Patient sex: M
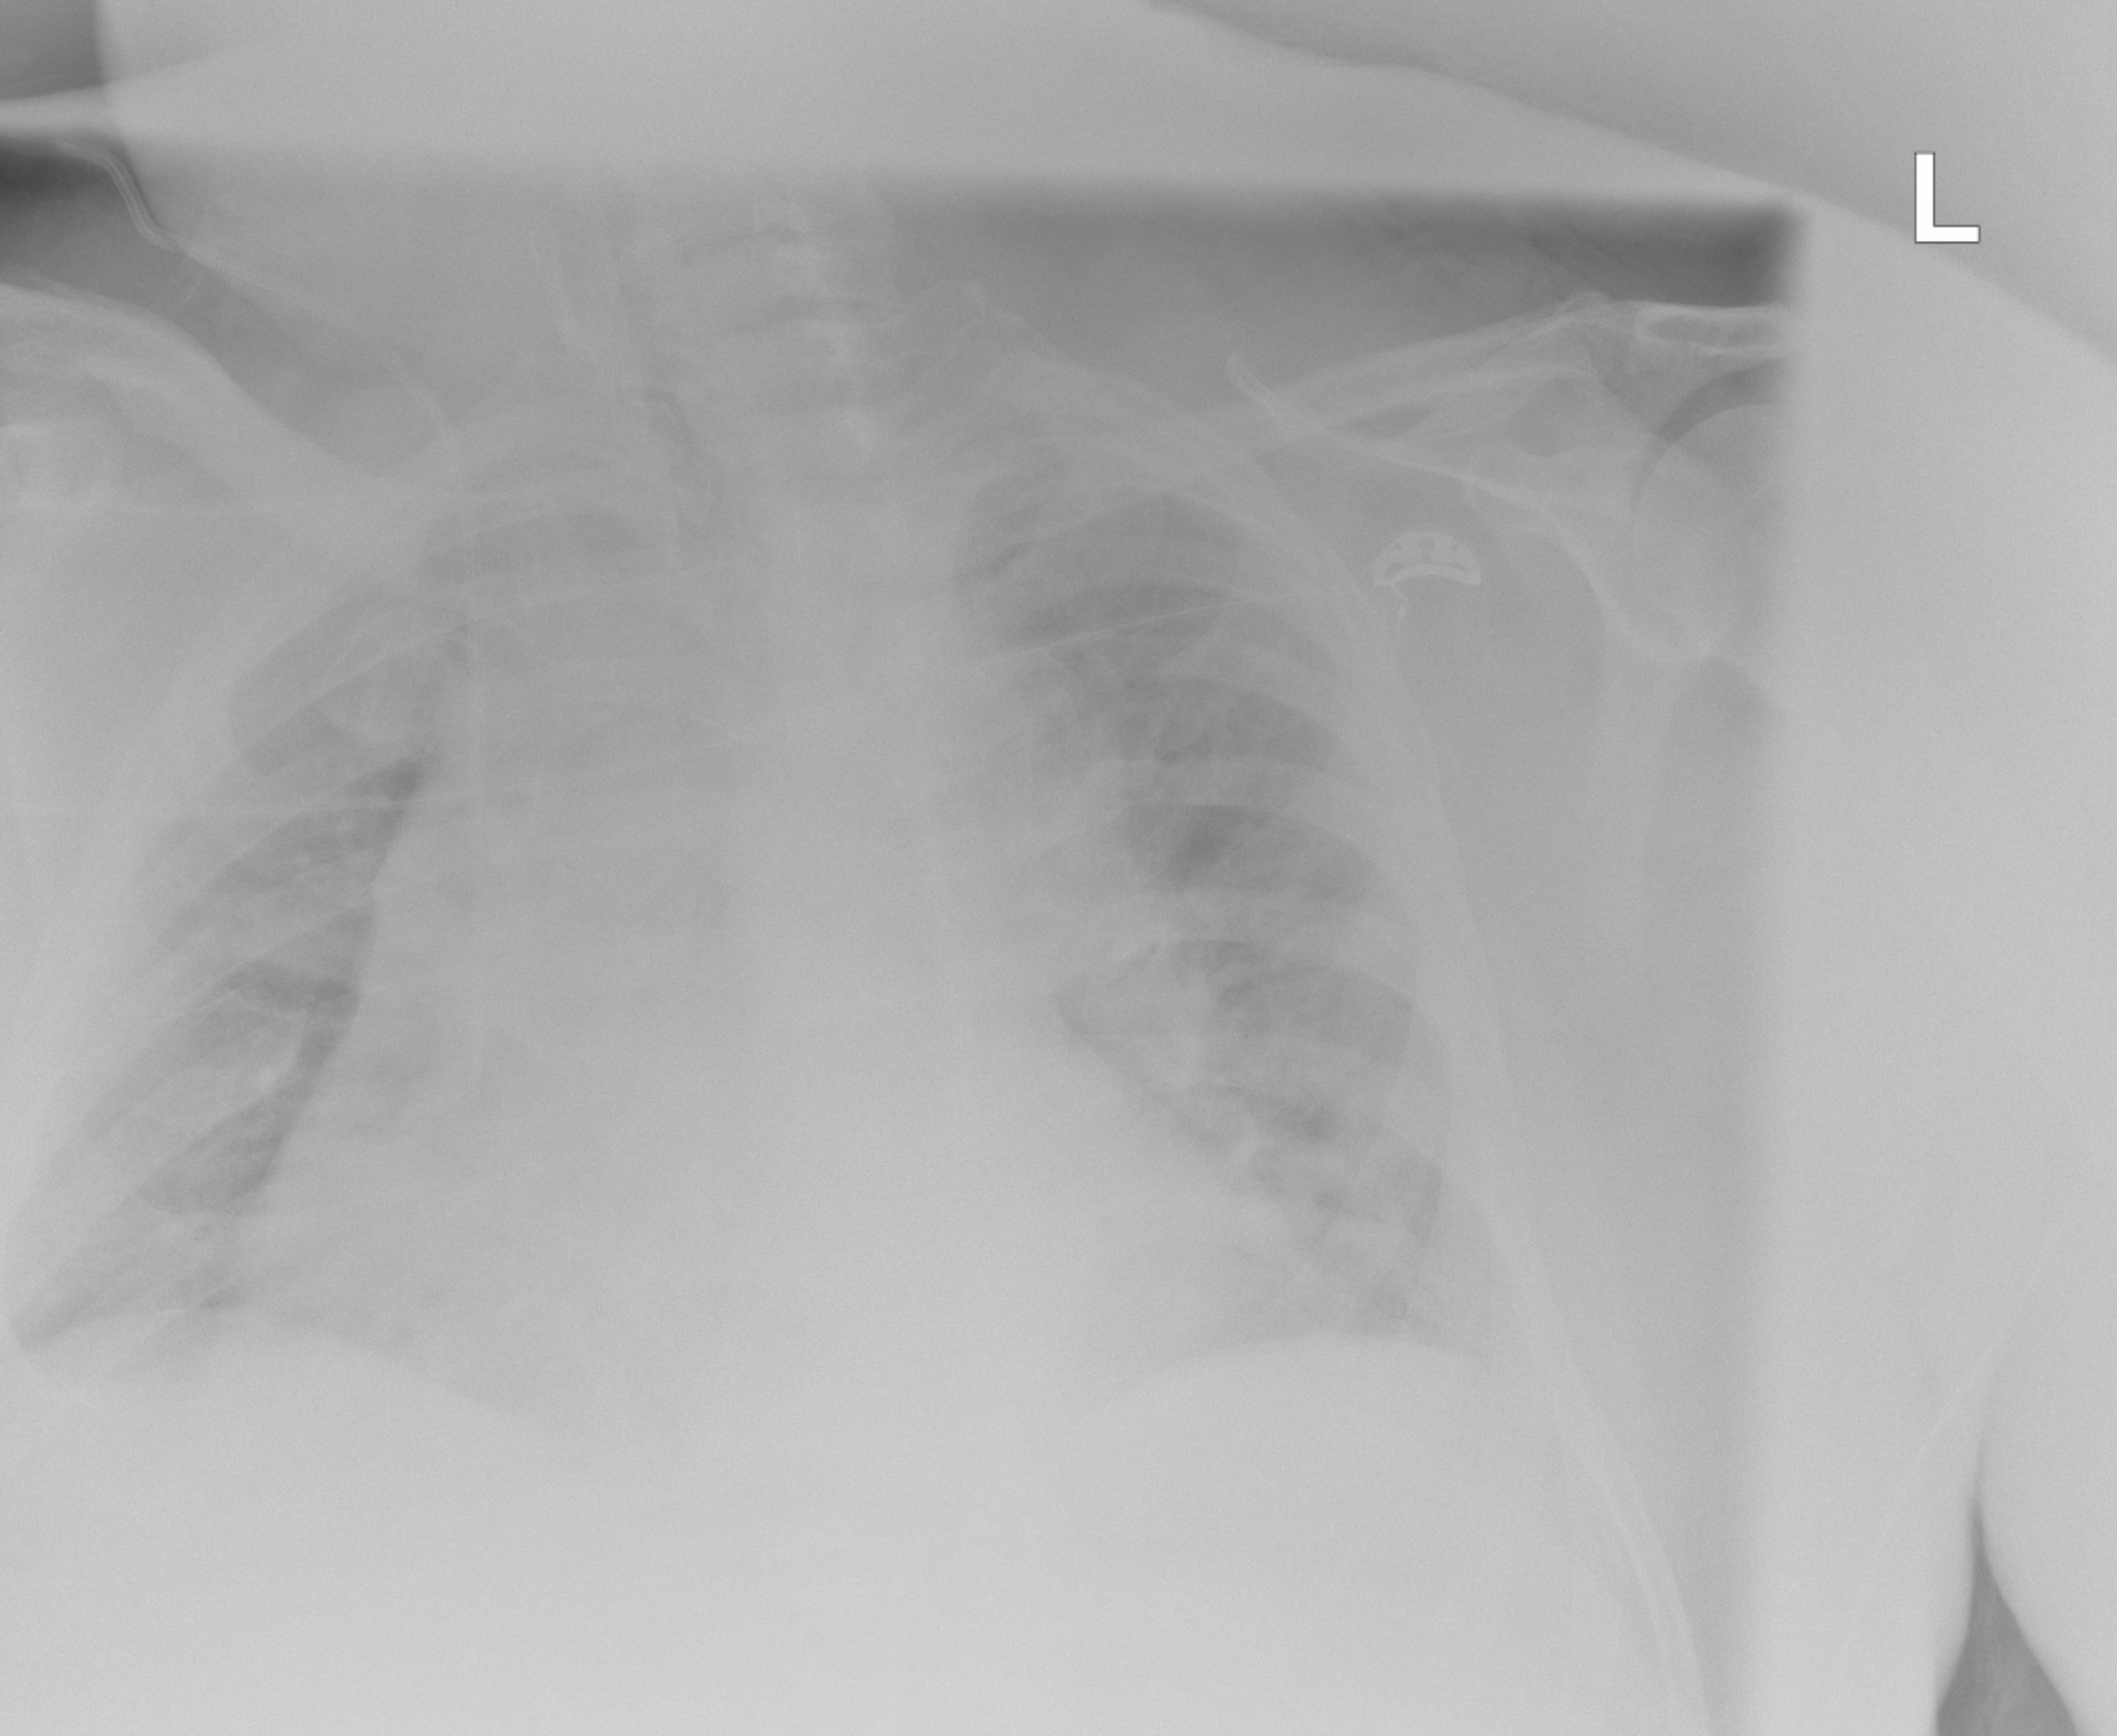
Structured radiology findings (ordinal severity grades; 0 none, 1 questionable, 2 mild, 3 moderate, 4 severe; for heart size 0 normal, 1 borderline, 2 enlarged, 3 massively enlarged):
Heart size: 2
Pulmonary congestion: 2
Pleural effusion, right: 0
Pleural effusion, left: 0
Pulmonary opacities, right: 1
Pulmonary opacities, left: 1
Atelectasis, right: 0
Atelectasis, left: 0